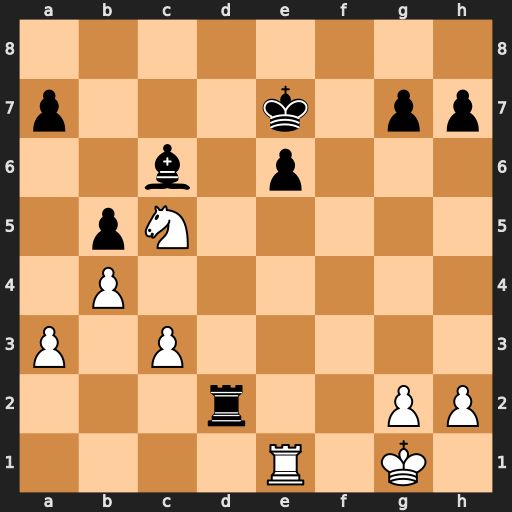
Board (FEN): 8/p3k1pp/2b1p3/1pN5/1P6/P1P5/3r2PP/4R1K1
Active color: w
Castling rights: -
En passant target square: -
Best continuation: Rxe6+ Kd8 Rxc6